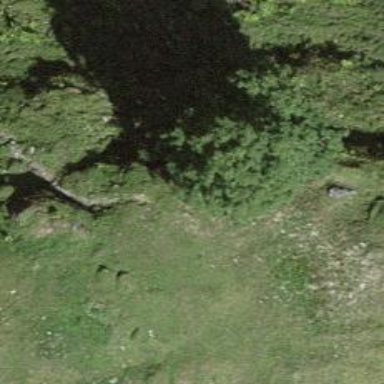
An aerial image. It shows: Single tag "natural: tree."